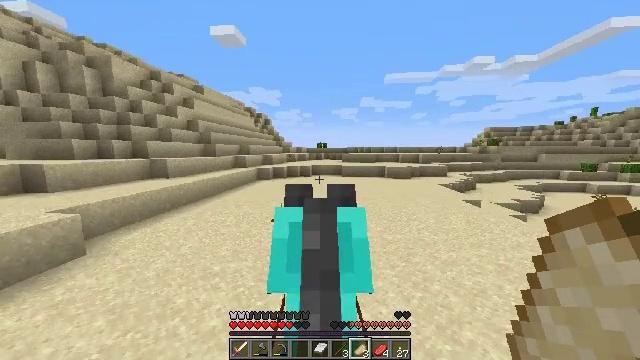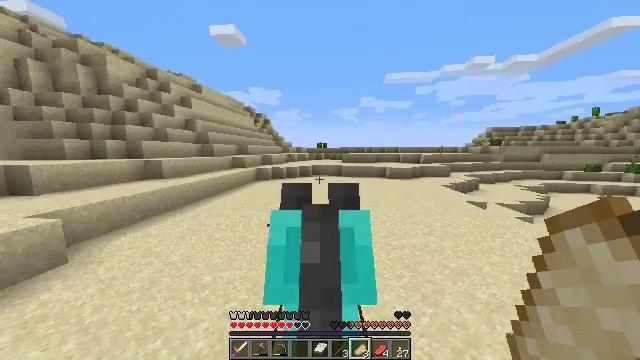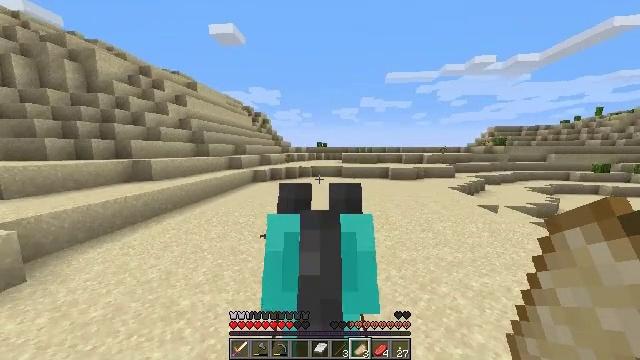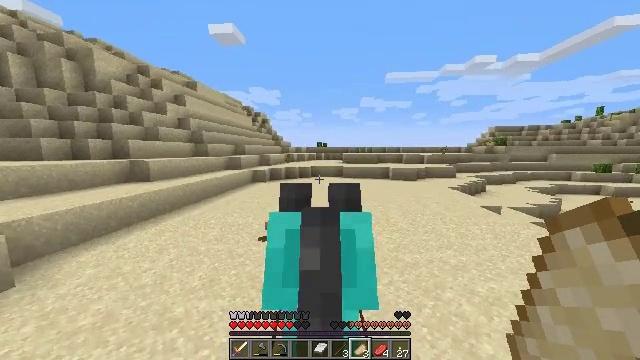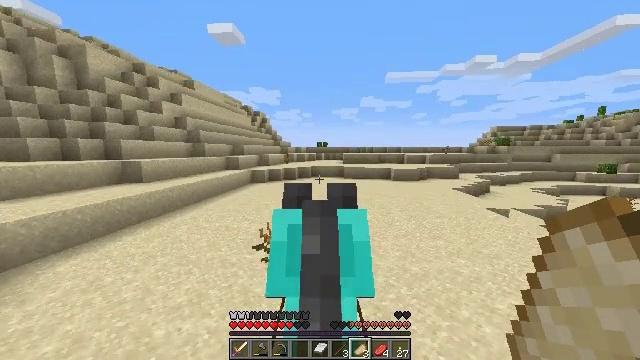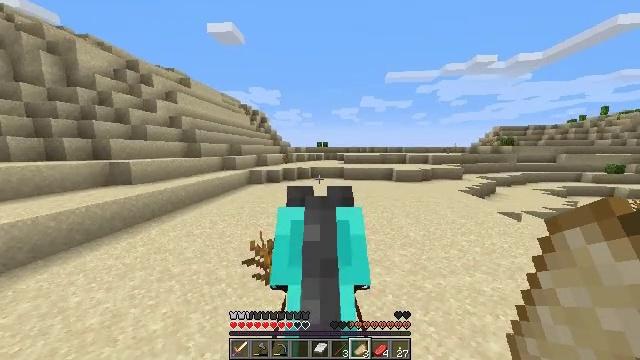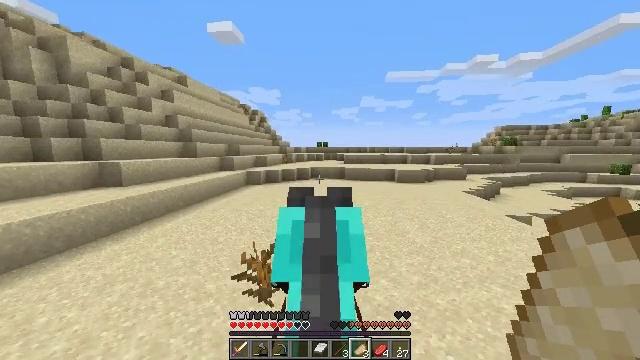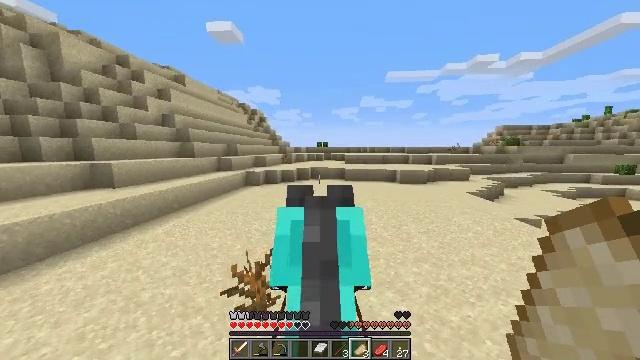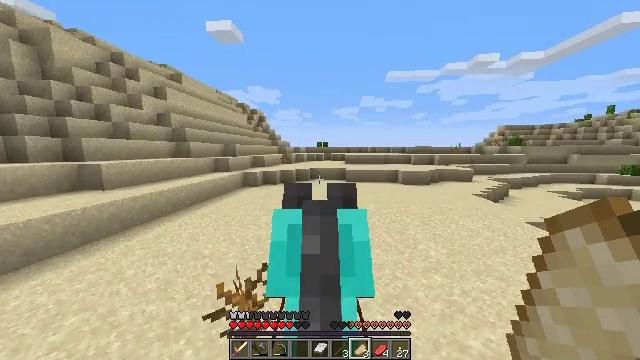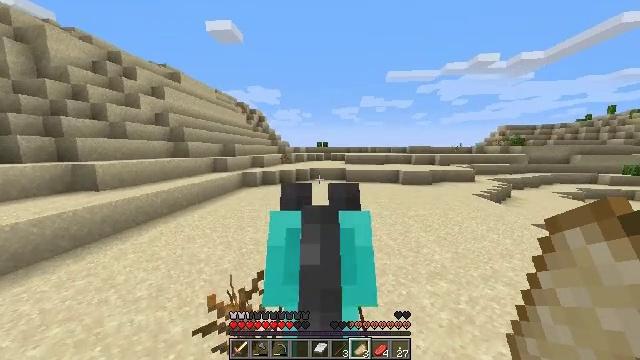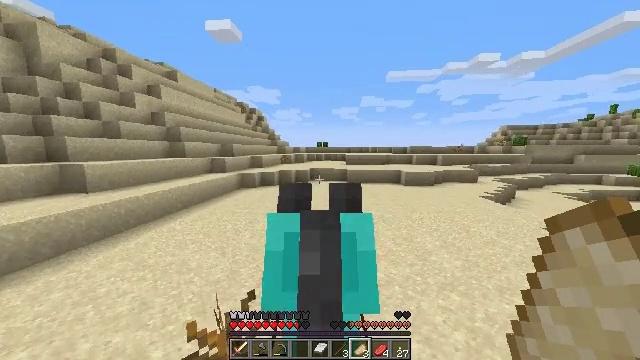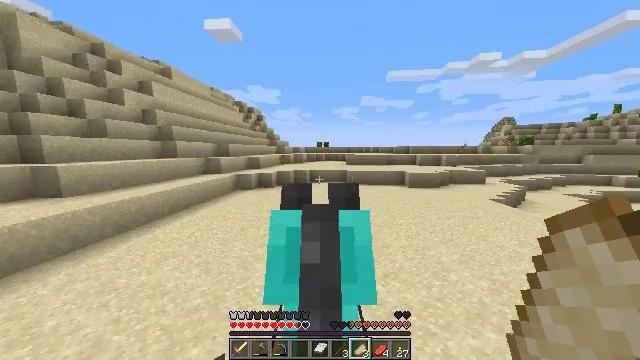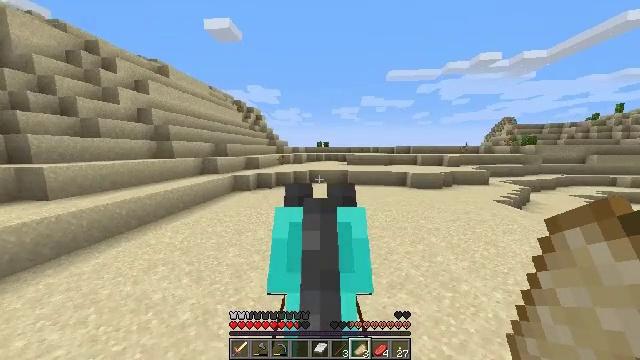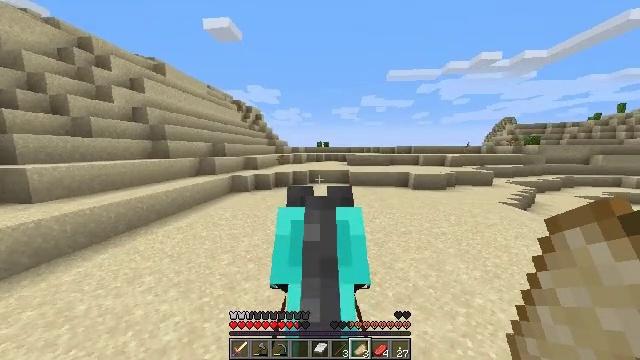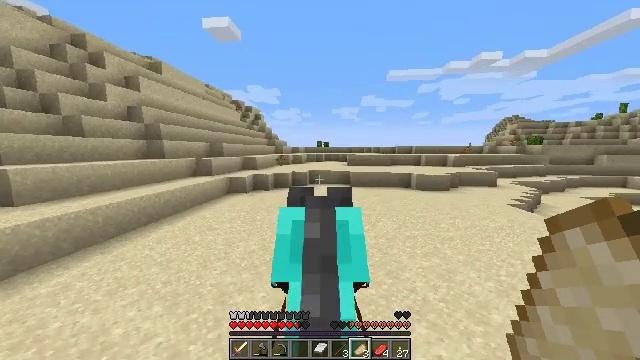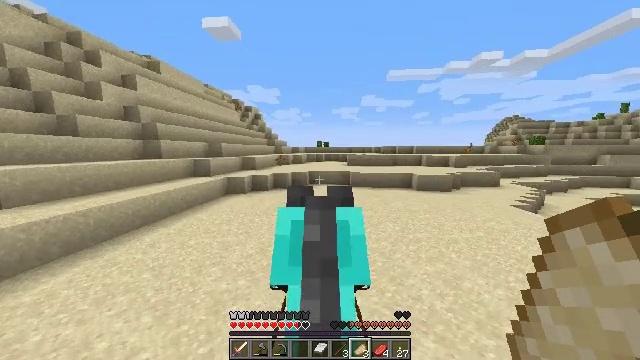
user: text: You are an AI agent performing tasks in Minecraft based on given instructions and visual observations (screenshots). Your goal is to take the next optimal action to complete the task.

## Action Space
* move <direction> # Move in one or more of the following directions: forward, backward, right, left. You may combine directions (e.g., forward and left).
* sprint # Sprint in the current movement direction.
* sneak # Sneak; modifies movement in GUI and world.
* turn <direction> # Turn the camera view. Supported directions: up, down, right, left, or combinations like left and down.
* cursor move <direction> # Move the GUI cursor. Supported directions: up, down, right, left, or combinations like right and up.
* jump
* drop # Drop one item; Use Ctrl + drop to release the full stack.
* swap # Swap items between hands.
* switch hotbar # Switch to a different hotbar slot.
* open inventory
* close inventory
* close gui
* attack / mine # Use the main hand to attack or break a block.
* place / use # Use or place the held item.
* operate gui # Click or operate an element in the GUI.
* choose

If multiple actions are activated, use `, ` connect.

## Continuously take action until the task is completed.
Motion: motion action
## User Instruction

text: Harvest the cactus plant.
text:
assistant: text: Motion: move forward, sprint
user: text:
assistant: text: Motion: move forward, sprint
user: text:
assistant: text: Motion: move forward, sprint
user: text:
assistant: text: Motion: move forward, sprint
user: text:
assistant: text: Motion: move forward, sprint
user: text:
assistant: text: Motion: move forward, sprint
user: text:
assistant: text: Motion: move forward, sprint
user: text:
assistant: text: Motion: move forward, sprint
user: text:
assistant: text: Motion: move forward, sprint
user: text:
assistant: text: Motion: move forward, sprint
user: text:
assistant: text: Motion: move forward, sprint
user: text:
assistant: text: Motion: move forward, sprint
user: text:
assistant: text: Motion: move forward, sprint
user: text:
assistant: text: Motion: move forward, sprint
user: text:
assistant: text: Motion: move forward, sprint
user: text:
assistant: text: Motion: move forward, sprint
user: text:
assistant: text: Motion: move forward, sprint
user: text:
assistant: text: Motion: move forward, sprint
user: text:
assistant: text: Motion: move forward, sprint
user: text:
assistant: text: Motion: move forward, sprint
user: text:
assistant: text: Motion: move forward, sprint
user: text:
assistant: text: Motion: move forward, sprint
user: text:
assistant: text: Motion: move forward, sprint
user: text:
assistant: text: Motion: move forward, sprint
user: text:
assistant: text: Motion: move forward, sprint
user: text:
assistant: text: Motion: move forward, sprint
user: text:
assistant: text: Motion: move forward, sprint
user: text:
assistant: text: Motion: move forward, sprint
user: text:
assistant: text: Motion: move forward, sprint, turn right
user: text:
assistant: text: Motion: move forward, sprint, turn right